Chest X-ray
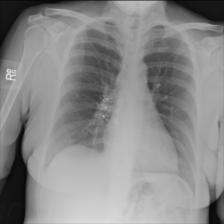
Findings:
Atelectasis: negative
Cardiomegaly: negative
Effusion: negative
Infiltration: negative
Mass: negative
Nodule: negative
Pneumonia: negative
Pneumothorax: negative
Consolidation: negative
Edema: negative
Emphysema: negative
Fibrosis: negative
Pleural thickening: negative
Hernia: negative